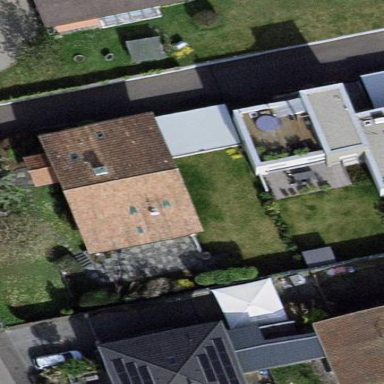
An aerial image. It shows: Garden surrounded by fence.